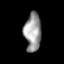
Tissue: lung
Cell type: Epithelial cells
Senescence score: 0.1618
Nuclear area (px): 629
Mean DAPI intensity: 154.375